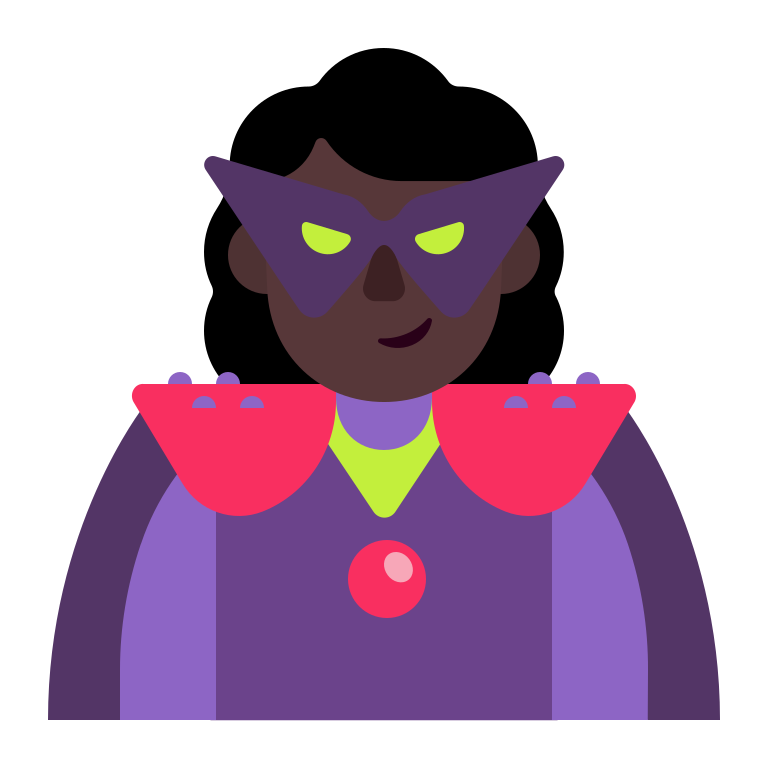
woman supervillain flat dark